Question: I want to copy and paste from one cell to another / C1FlexGrid
copy from selected red cell and paste other value here - shown image
copy from selected red cell/ Image is here

Is there any event like 'KeyDown' etc
Any example code ?
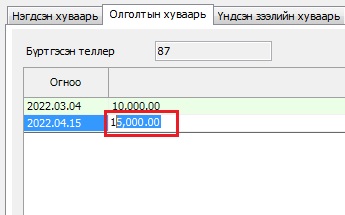
Answer: The events wont work in this case since your FlexGrid is in edit mode. When in edit mode try using events for the FlexGrid.
'''
Private Sub C1FlexGrid1_KeyPressEdit(sender As Object, e As KeyPressEditEventArgs)
Handles c1FlexGrid1.KeyPressEdit
'Implement logic here
End Sub
'''
'''
public Form1()
{
this.c1FlexGrid1.KeyPressEdit += new KeyPressEditEventHandler(this.c1FlexGrid1_KeyPressEdit);
}
private void c1FlexGrid1_KeyPressEdit(object sender, KeyPressEditEventArgs e)
{
// Implement logic here
}
'''
However, I would suggest you to use event to implement your use case.